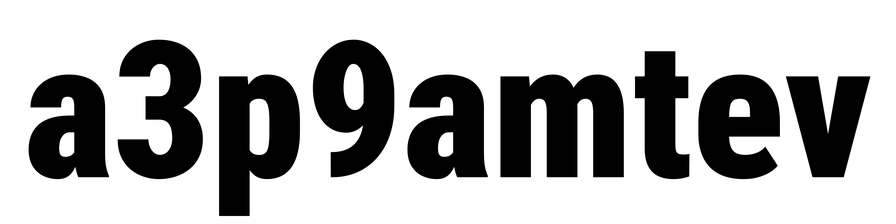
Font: Roboto_Condensed_Black